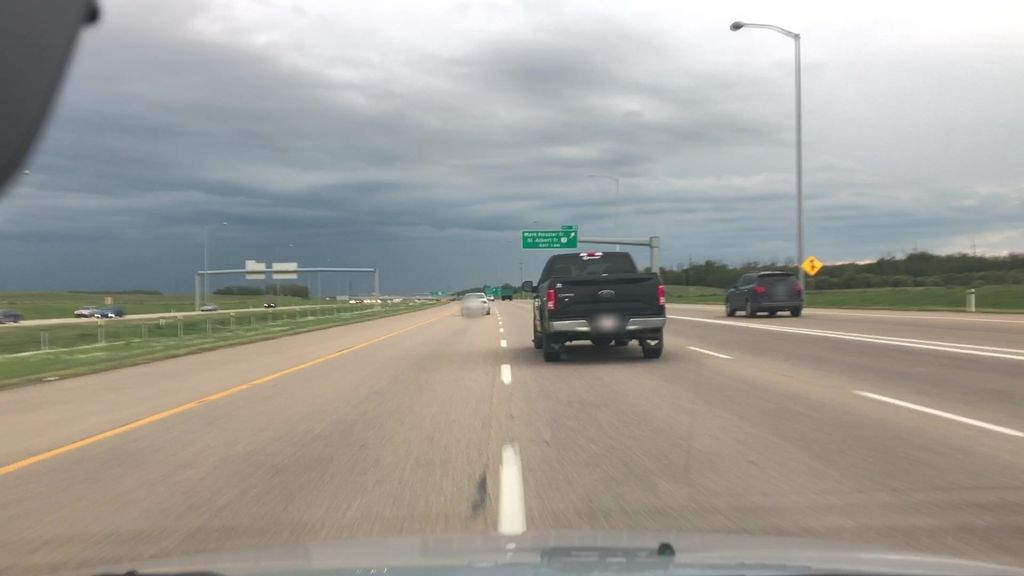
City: edmonton